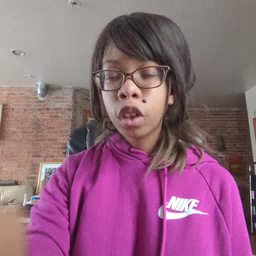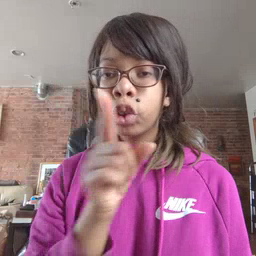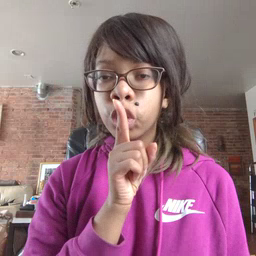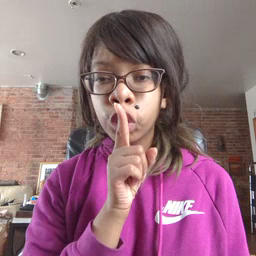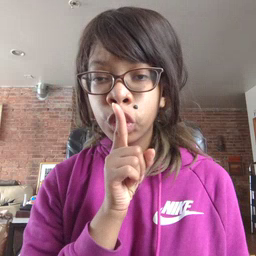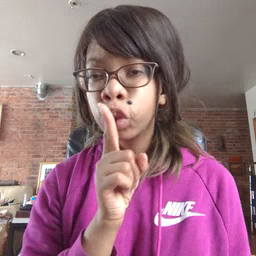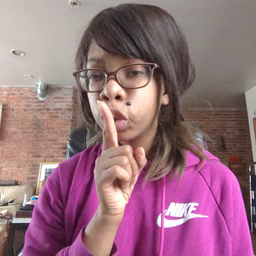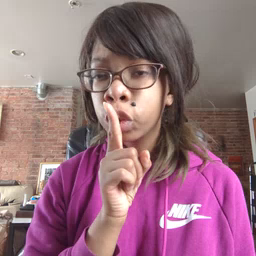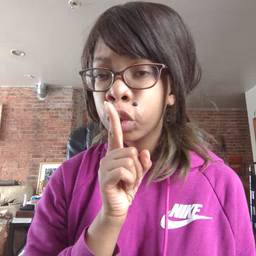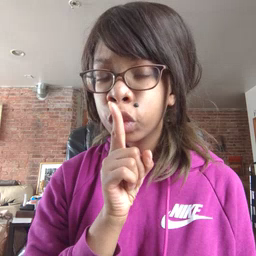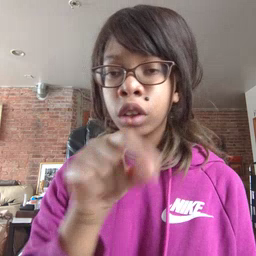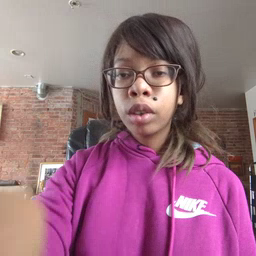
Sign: shhh